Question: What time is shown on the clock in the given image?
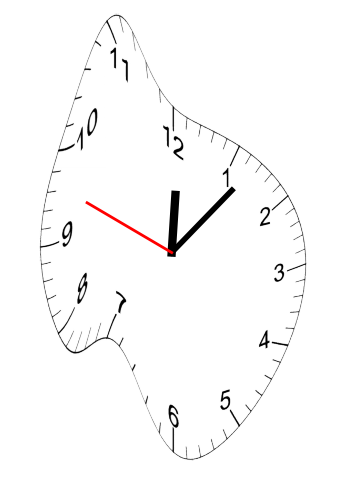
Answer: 12:06:48